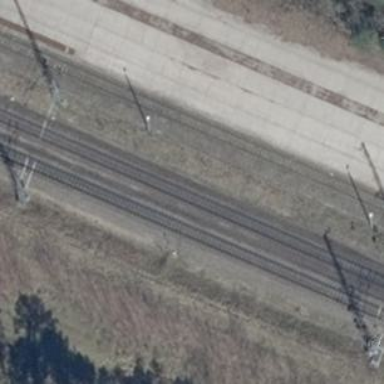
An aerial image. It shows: Railway signal.